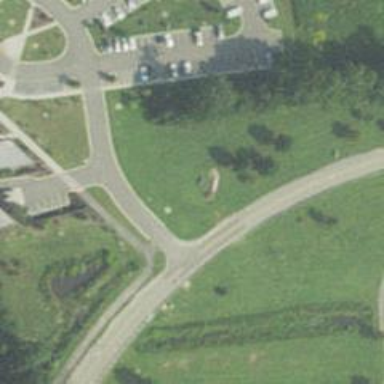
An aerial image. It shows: Asphalt cycleway.